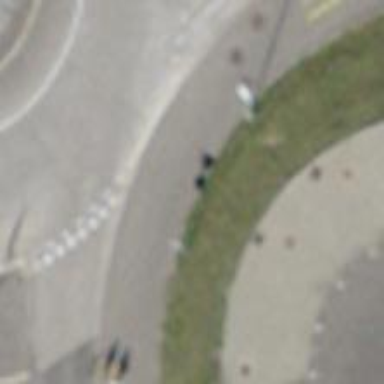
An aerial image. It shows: Asphalt sidewalk.